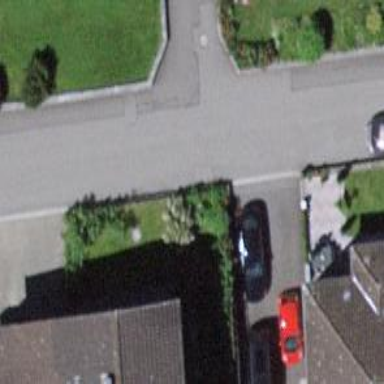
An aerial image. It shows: Asphalt road in residential area.